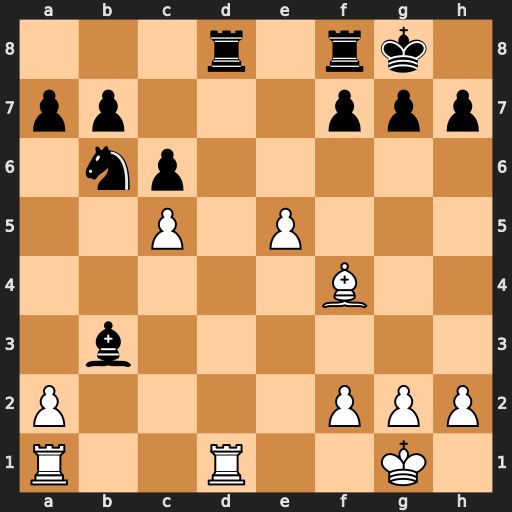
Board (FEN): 3r1rk1/pp3ppp/1np5/2P1P3/5B2/1b6/P4PPP/R2R2K1
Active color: w
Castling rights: -
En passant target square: -
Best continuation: Rxd8 Rxd8 cxb6 Be6 bxa7